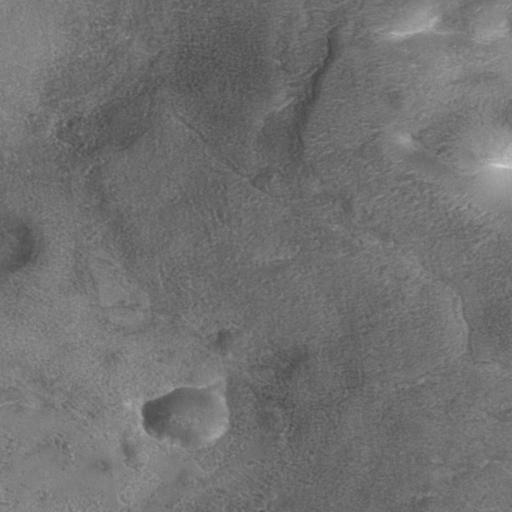
Classes present: Background